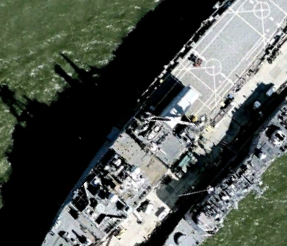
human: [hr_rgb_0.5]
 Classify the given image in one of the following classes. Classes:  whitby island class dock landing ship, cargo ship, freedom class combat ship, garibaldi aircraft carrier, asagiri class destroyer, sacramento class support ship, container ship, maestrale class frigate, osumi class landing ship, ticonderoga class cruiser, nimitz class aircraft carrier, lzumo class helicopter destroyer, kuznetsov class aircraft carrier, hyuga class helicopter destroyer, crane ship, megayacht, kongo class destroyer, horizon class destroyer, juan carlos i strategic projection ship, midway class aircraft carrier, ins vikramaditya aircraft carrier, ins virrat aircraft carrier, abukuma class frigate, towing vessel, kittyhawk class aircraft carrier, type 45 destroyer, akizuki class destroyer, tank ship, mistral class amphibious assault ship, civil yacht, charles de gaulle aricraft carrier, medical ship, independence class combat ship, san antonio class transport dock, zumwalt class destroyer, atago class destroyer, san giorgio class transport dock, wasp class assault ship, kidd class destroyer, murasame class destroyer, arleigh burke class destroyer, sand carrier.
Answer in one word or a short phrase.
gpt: Whitby Island class dock landing ship